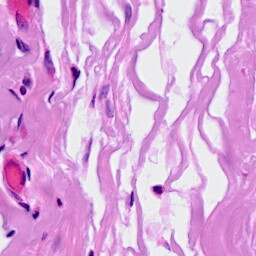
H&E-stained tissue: Breast